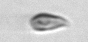
Label: Cryptophyta